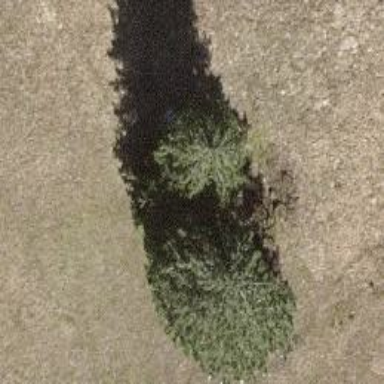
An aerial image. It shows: Needle-leaved tree in its natural environment.